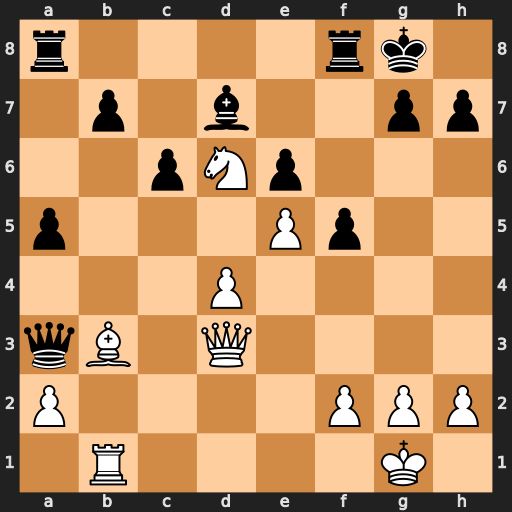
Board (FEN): r4rk1/1p1b2pp/2pNp3/p3Pp2/3P4/qB1Q4/P4PPP/1R4K1
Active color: w
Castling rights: -
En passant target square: -
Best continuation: Bxe6+ Bxe6 Qxa3